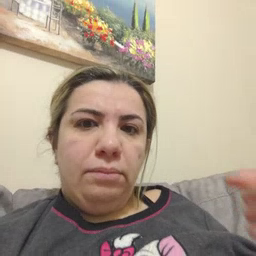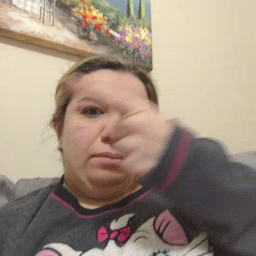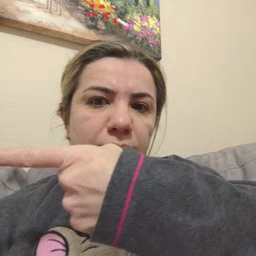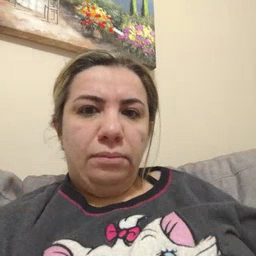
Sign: hesheit